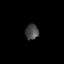
Tissue: prostate
Cell type: T cells
Senescence score: 0.7306
Nuclear area (px): 202
Mean DAPI intensity: 70.243